Interaction volume radius: 10 \u00c5
Interaction volume height: 10 \u00c5
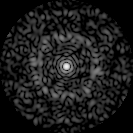
Disorder parameter: 0.8365